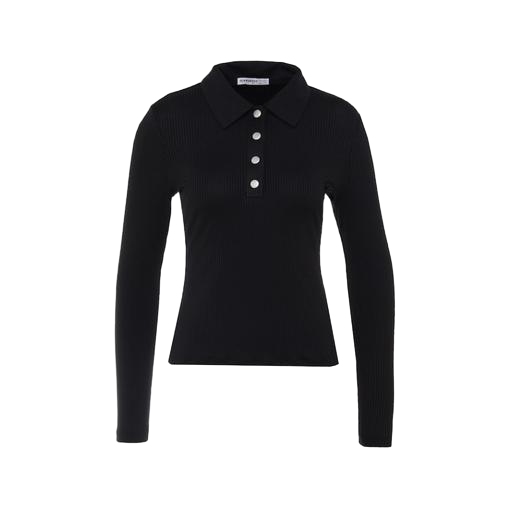
skinny-fit polo shirt, skinny-fit stretch polo shirt, long sleeve polo shirt, white background